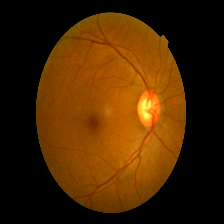
Diabetic retinopathy grade: Mild